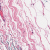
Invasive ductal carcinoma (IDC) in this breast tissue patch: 0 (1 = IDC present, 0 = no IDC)